Field crop: maize
Growth stage: 2
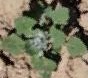
Species: chenopodium